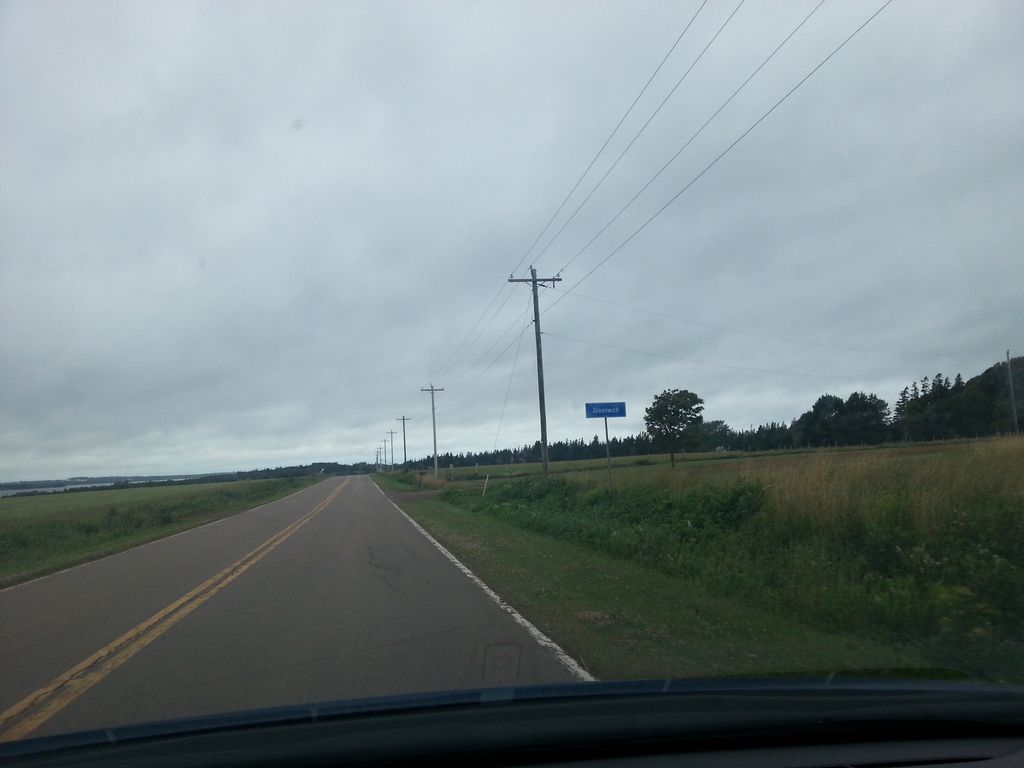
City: charlottetown